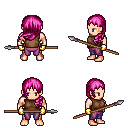
a pixel art fantasy rpg character, male body template, human, light skin, brown sleeveless shirt, magenta pants, pink left-swept hairstyle, gold gloves, spear, four views (front, back, left, right), 2x2 character sprite sheet, small pixel art, hard edges, no anti-aliasing